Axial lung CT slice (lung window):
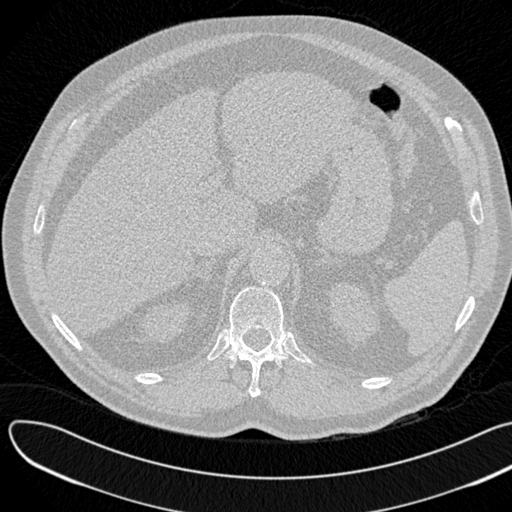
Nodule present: no